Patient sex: M
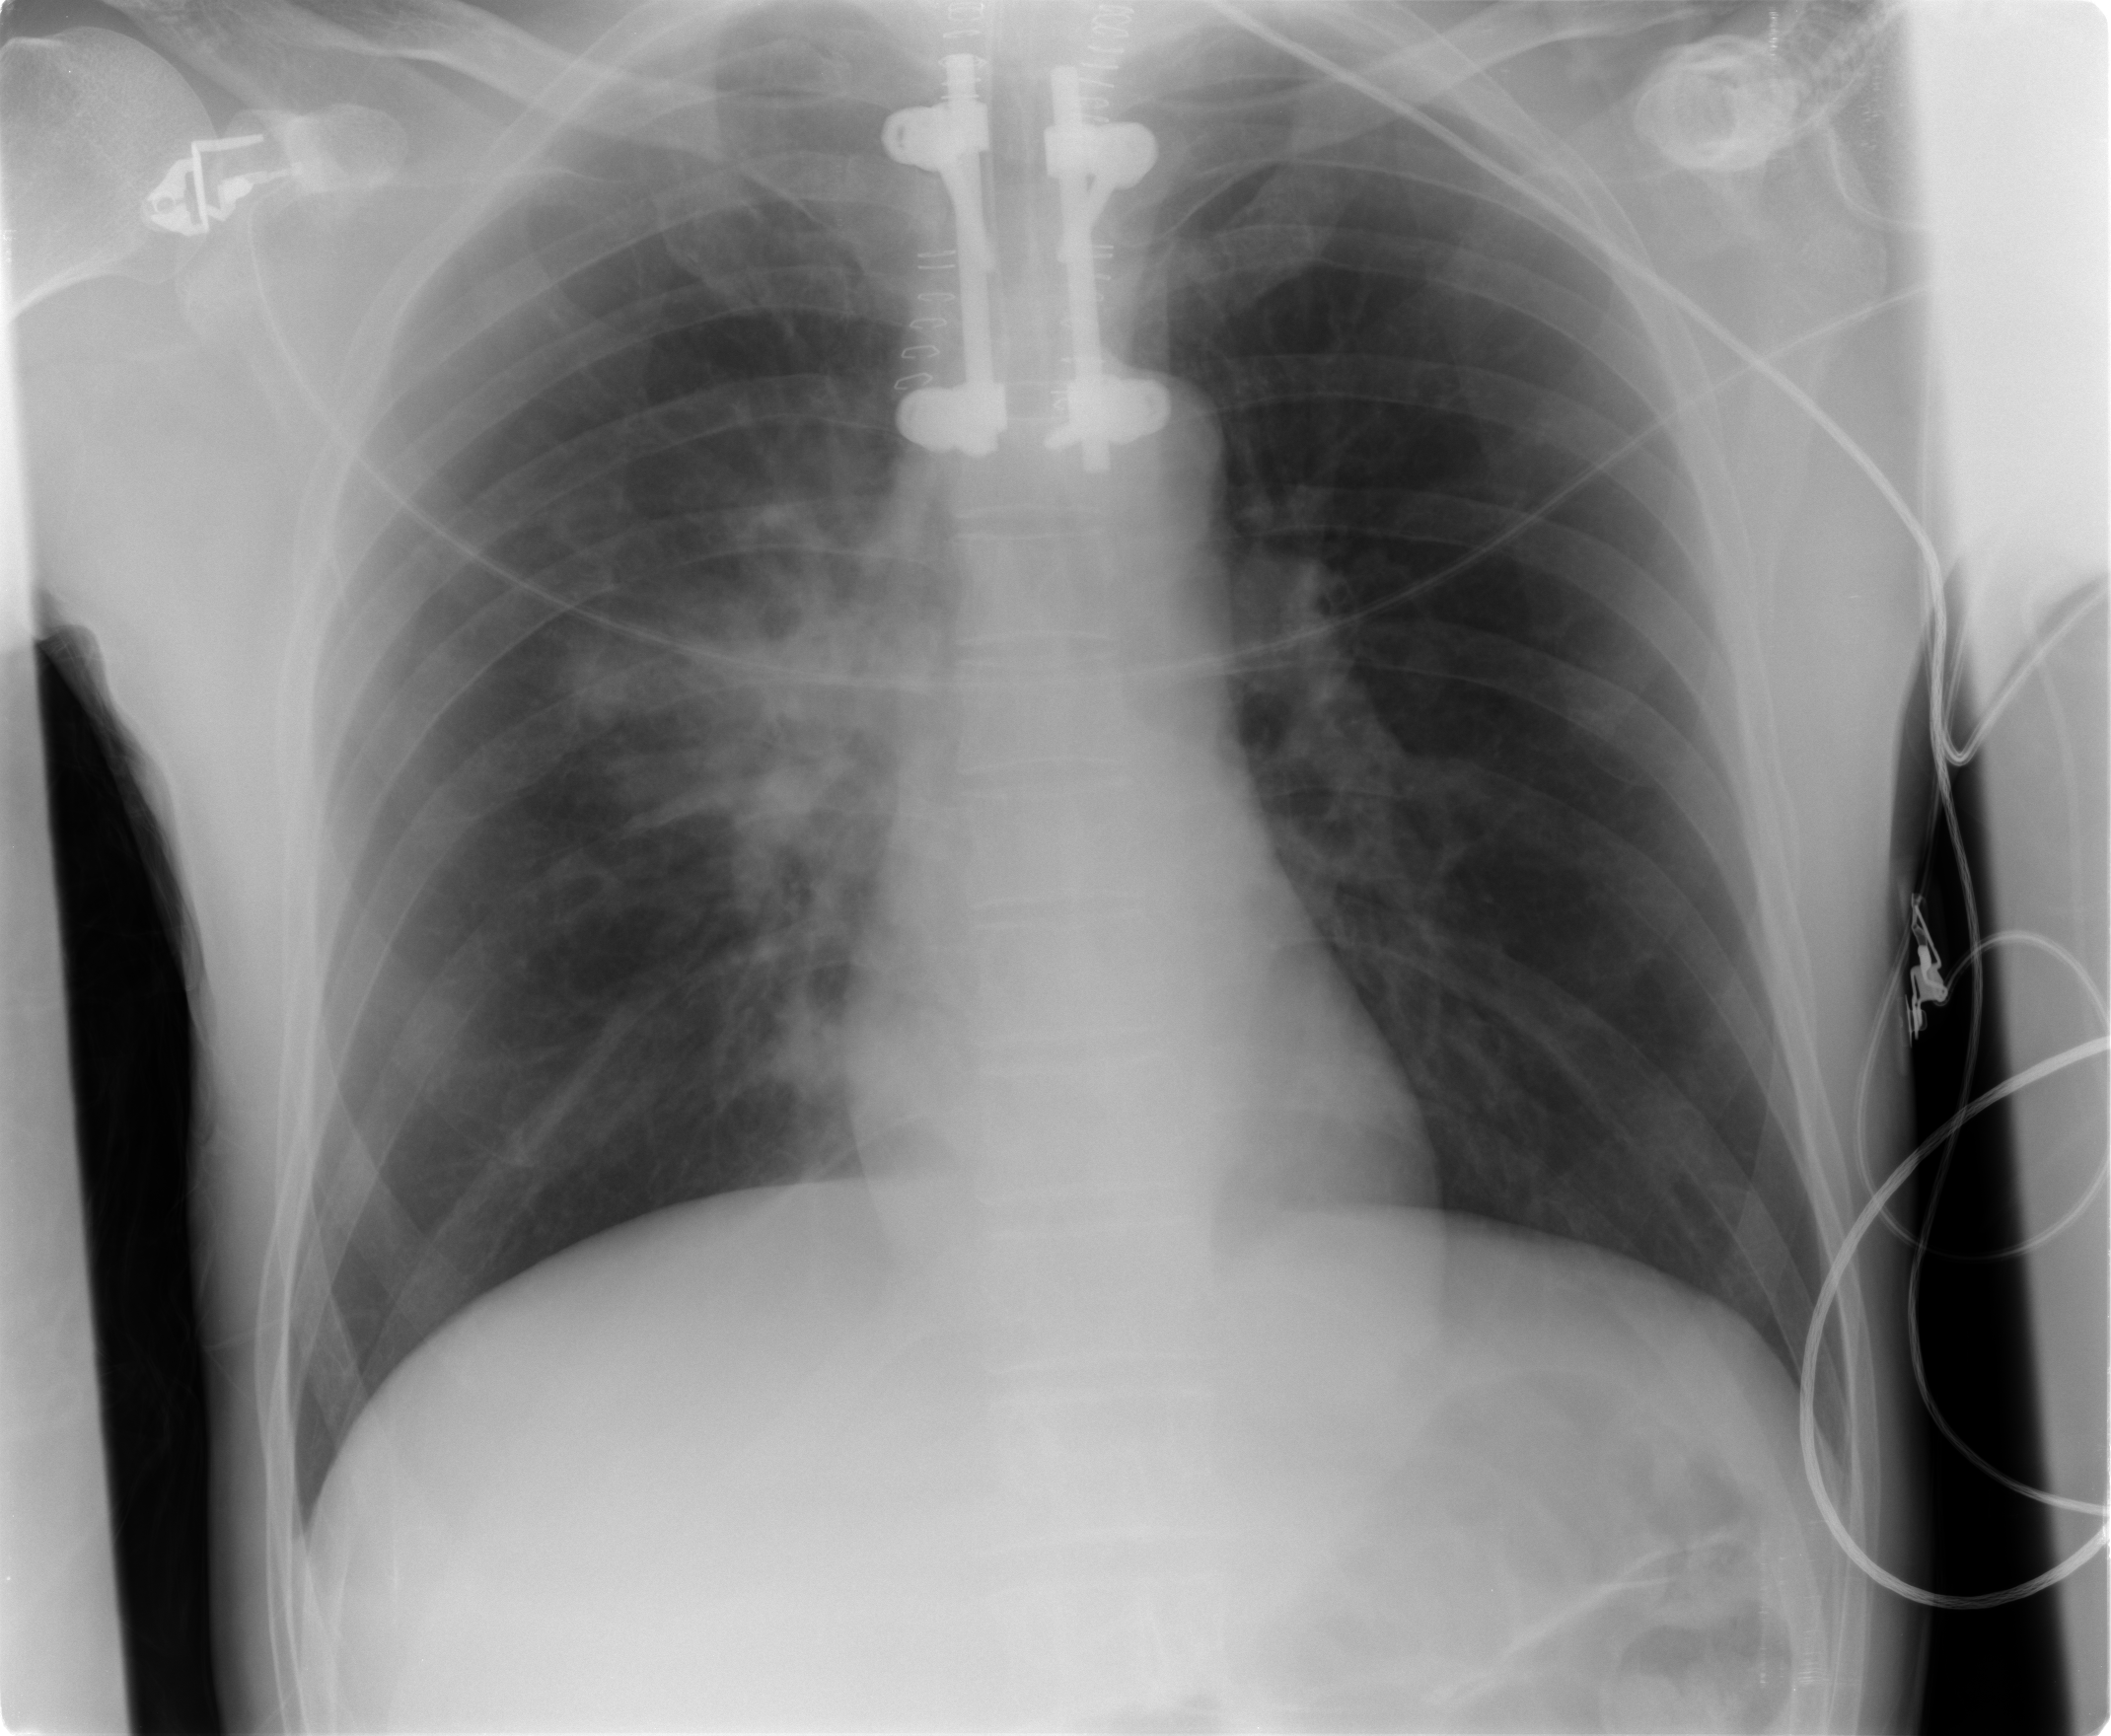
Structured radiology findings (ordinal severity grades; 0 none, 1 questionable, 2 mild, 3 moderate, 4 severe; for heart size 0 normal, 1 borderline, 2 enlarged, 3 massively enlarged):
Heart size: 0
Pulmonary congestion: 2
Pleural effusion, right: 0
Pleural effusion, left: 0
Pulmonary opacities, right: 0
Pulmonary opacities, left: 0
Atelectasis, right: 0
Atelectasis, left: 0